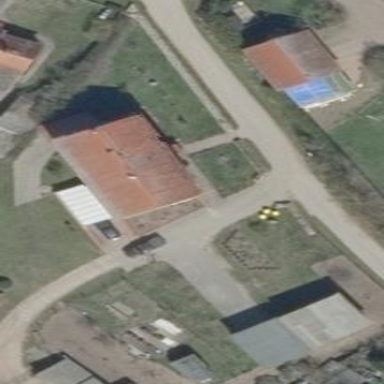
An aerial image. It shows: Building with gabled roof.